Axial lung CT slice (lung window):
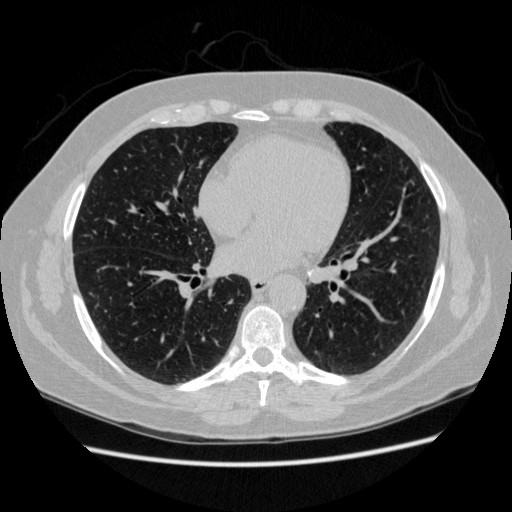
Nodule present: no